Question: I want to access the following elements with the only indicator of value using java.
All the text values identified with option value, under name="txnSource", are selections that can be made from a drop-down selector.
I'd like to automate the selection of the value from the drop-down box is why I need to know how to access the values...
There is no "findElement(By.value("value"))" so how can I access the element by value ??
I think accessing by xpath would be extremely volatile. Also, any change in the options in the drop-down would require a whole reworking of the xpath identification.

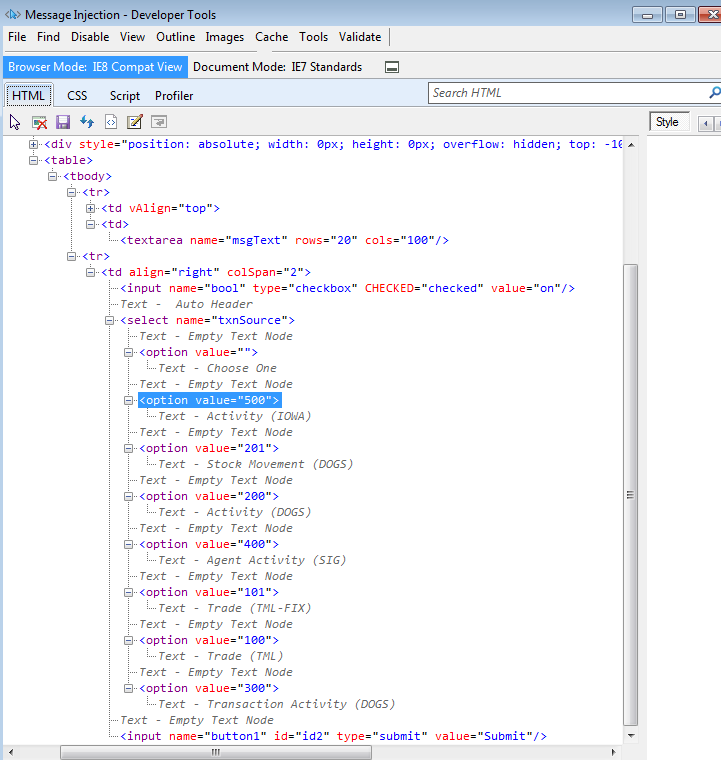
Answer: You can select an option from pick list like this
'''
new Select(driver.findElement(By.name("txnSource"))).selectByVisibleText("Text- Stock Movement (DOGS)");
'''
<URL>